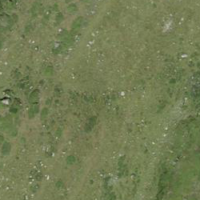
EUNIS habitat code: 26
Species observed at this site:
Lysandra coridon
Erebia tyndarus